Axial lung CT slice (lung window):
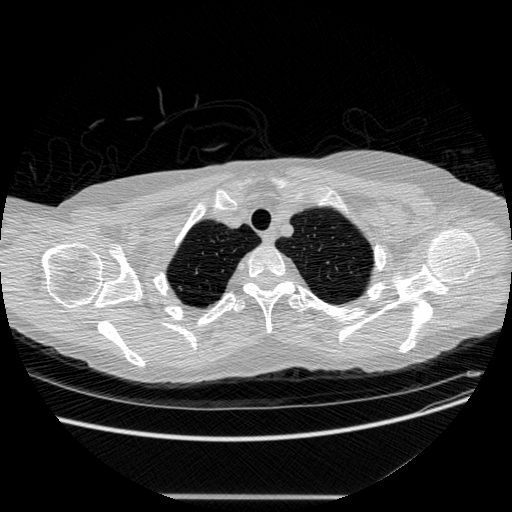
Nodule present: no